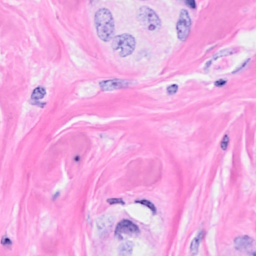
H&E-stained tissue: Breast